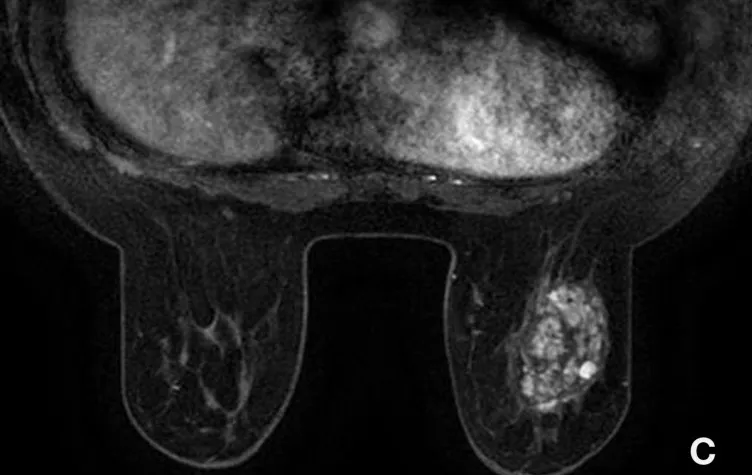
MRI showing the mass on the left breast with lobulated appearances. On T1-weighted MR image with gadolinium and fat saturation (C), the mass demonstrates a heterogeneous enhancement, with a polylobulated appearance. No lymphadenopathies are seen.
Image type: radiology (mri)